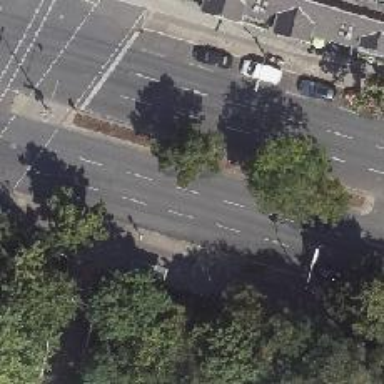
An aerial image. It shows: Secondary road with asphalt surface and lane markings. It has cycle track on the right side and parking lane on the right side. It is dual carriageway.